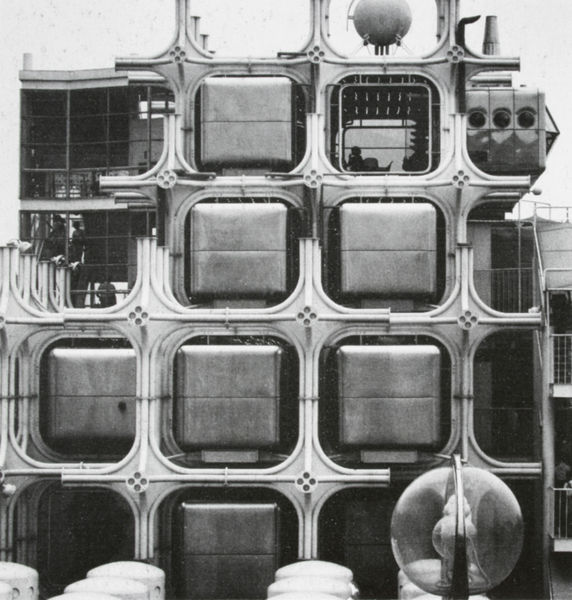
Titel: Außenansicht
Künstler: Kisho Kurokawa
Standort: Osaka
Institution: Takara Beautilion
Schlagwörter: quader, bauwerk